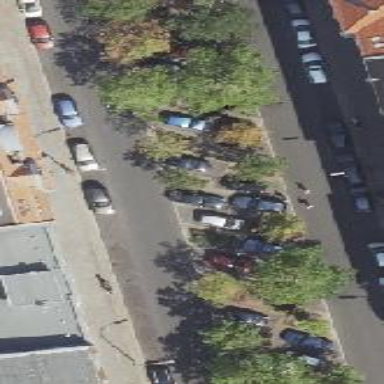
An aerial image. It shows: Diagonal street-side parking available in the area.